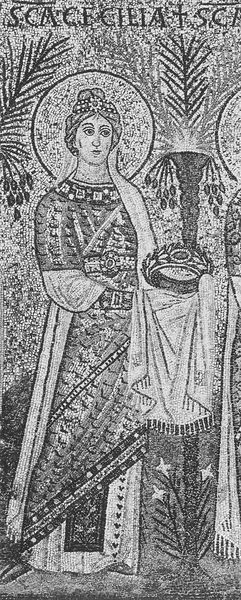
Titel: Heilige Cecilia, Detail aus der Prozession der Jungfrauen, Ravenna
Standort: Ravenna, Sant’Apollinare Nuovo (EU - I - Emilia-Romagna)
Schlagwörter: mann, umhang, frau, grau, kleid, schwarz, zeichnung, schrift, palme, palmwedel, foto, fotografie, photographie, text, mosaik, kranz, lorbeerkranz, photo, heiligenschein, heilige, weisss, plame, korona